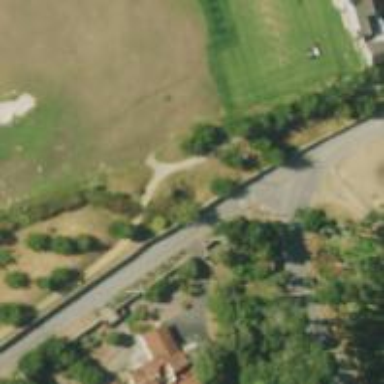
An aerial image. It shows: Service road designated as golf cart path.